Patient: sex M, age 57
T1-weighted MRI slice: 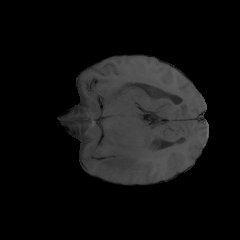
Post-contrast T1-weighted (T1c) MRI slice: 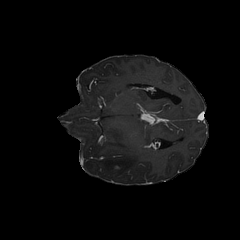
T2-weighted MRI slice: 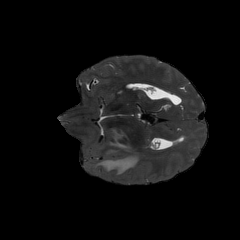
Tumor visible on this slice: yes
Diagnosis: Glioblastoma, IDH-wildtype
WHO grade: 4